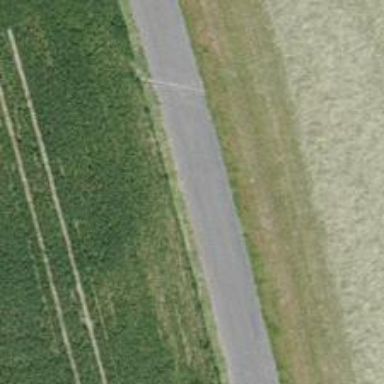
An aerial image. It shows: Unclassified road.